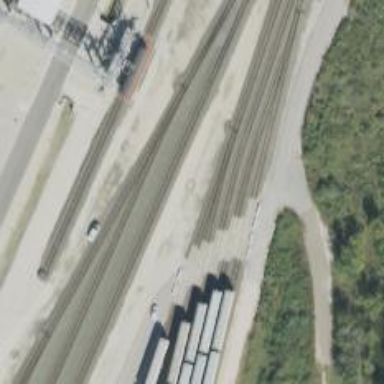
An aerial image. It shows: Railway spur service.